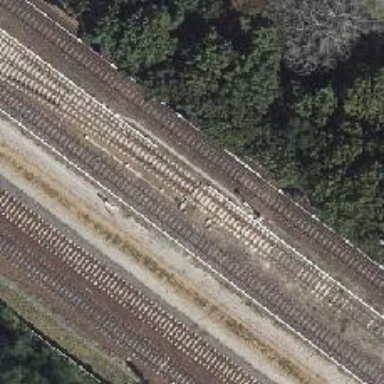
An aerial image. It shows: Railway switch.